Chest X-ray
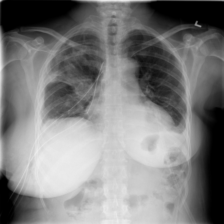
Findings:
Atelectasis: negative
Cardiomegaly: negative
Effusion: negative
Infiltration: negative
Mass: negative
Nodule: negative
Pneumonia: negative
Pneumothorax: negative
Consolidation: negative
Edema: negative
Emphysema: negative
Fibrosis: negative
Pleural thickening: negative
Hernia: negative